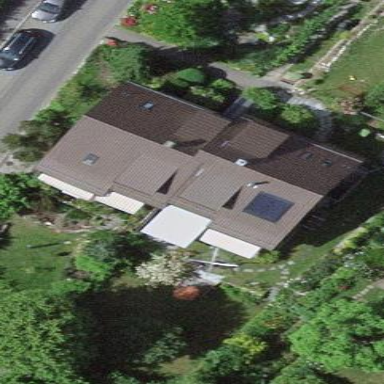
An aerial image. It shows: Terrace building with gabled roof.